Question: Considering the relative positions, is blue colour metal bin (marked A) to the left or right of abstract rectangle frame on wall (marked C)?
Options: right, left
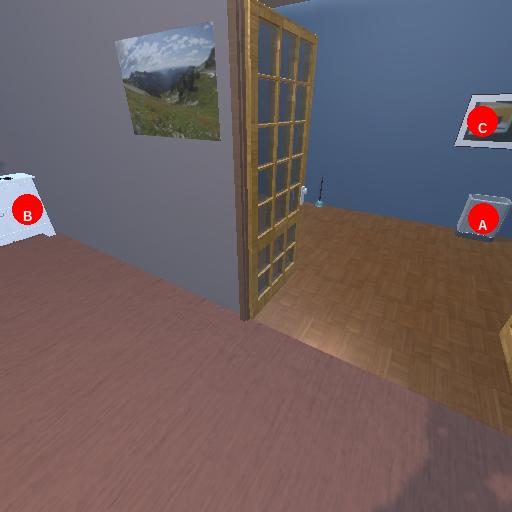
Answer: right